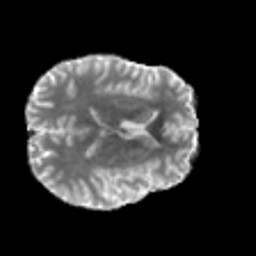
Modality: MD
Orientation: axial
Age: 29
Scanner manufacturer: philips
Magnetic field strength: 3 T
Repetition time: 8.6 s
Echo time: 0.127 s